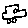
Label: car